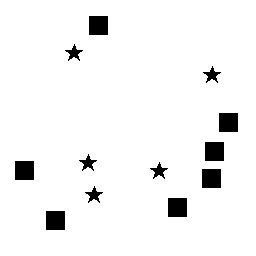
Squares: 7
Triangles: 0
Stars: 5
Total shapes: 12